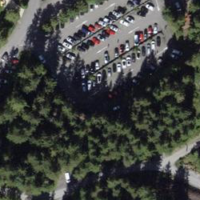
EUNIS habitat code: 43
Species observed at this site:
Erebia ligea
Lysimachia punctata
Rubus saxatilis